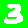
Digit: 3